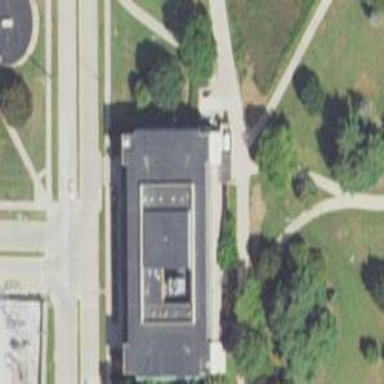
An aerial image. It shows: University building.